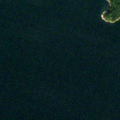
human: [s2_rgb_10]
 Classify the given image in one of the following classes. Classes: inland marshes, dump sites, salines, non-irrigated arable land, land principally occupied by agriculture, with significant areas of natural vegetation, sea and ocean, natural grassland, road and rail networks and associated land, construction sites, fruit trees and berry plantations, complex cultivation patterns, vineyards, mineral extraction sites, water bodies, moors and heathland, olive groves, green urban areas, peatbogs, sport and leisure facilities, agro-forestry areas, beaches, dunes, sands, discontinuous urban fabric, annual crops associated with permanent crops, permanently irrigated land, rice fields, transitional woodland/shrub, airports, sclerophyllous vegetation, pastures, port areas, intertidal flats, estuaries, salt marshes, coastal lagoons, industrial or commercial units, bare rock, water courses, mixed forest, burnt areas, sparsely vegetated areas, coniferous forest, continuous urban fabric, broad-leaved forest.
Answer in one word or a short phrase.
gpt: sea and ocean